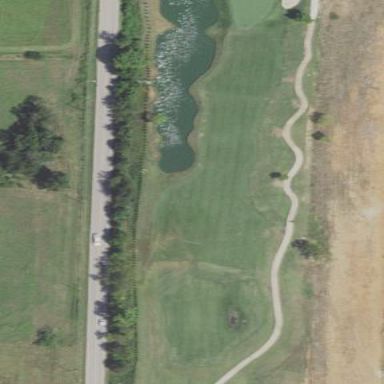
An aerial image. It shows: Grassy area designated as golf fairway.